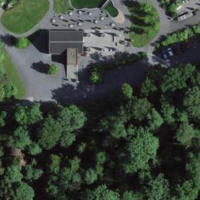
EUNIS habitat code: 41
Species observed at this site:
Sorbus aucuparia